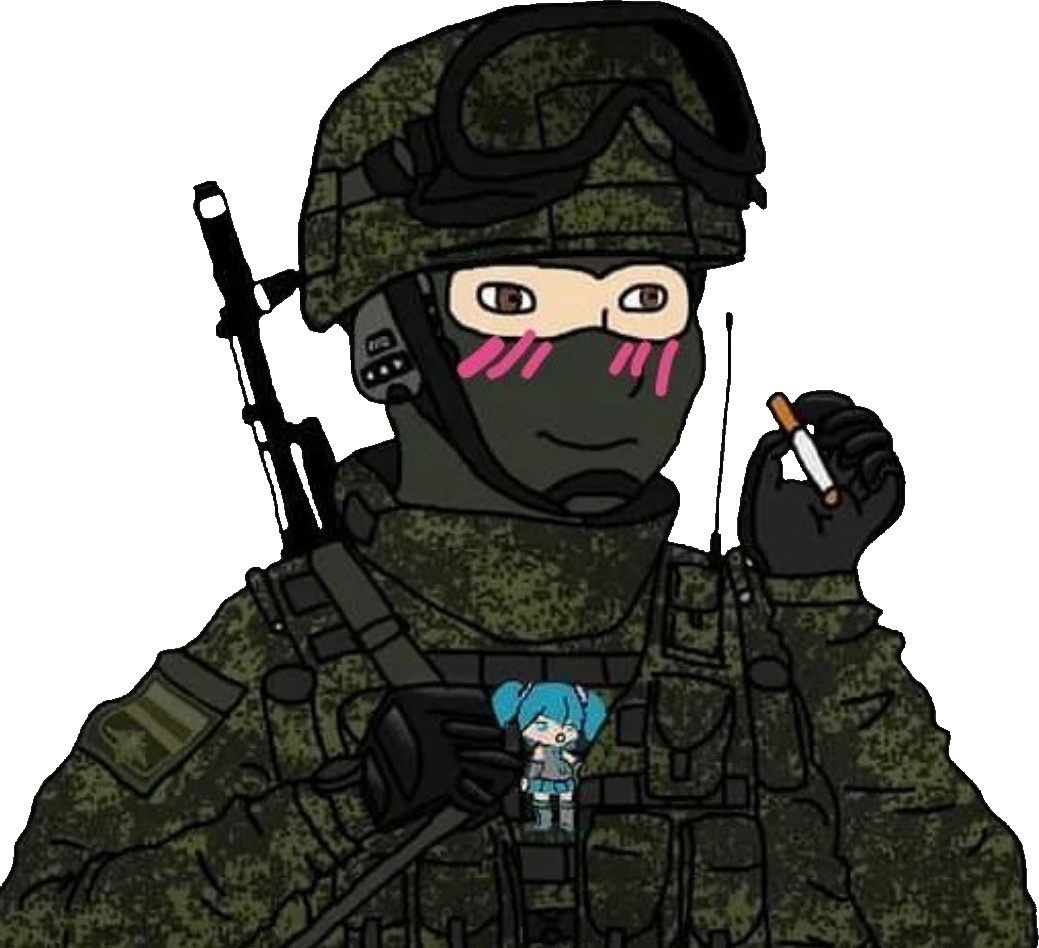
Label: 5_Bloomer